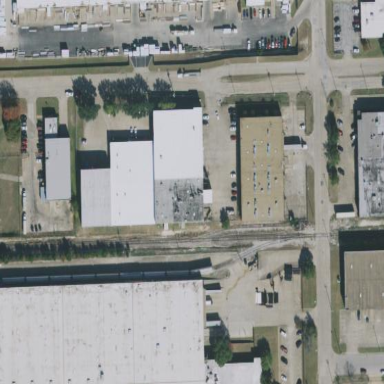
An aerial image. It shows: Warehouse.